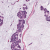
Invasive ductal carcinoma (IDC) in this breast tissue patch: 1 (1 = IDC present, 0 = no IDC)